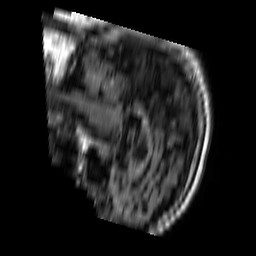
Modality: FLAIR
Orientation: sagittal
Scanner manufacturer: philips
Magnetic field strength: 1.5 T
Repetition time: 6 s
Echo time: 0.12 s